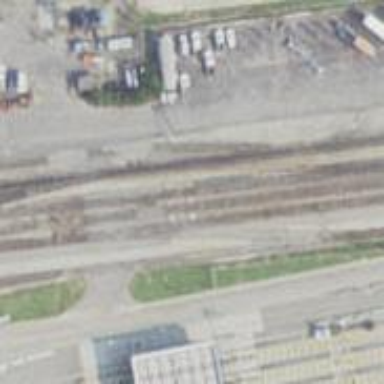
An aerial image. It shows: Railway yard.